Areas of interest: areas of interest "Community Center"
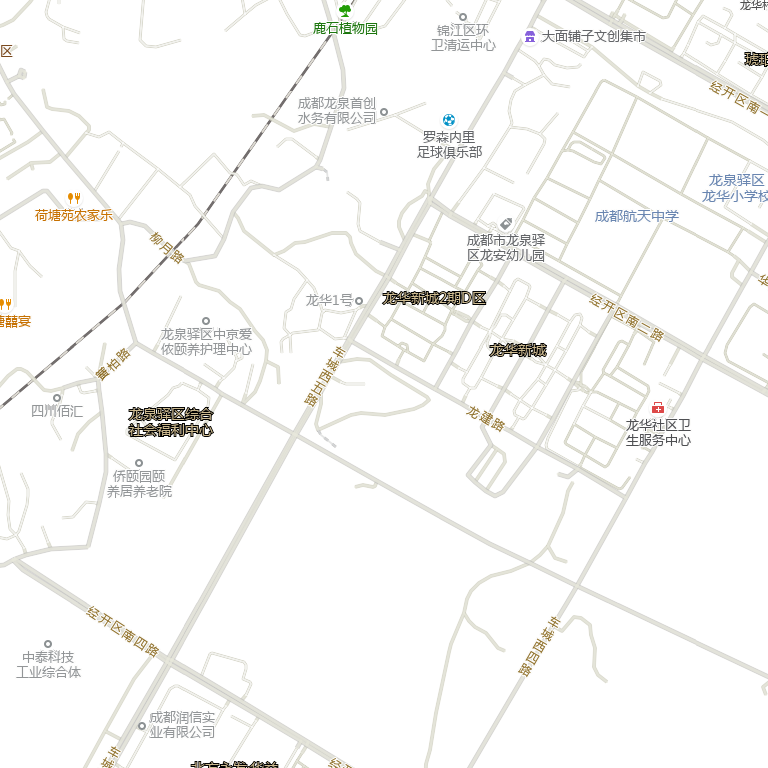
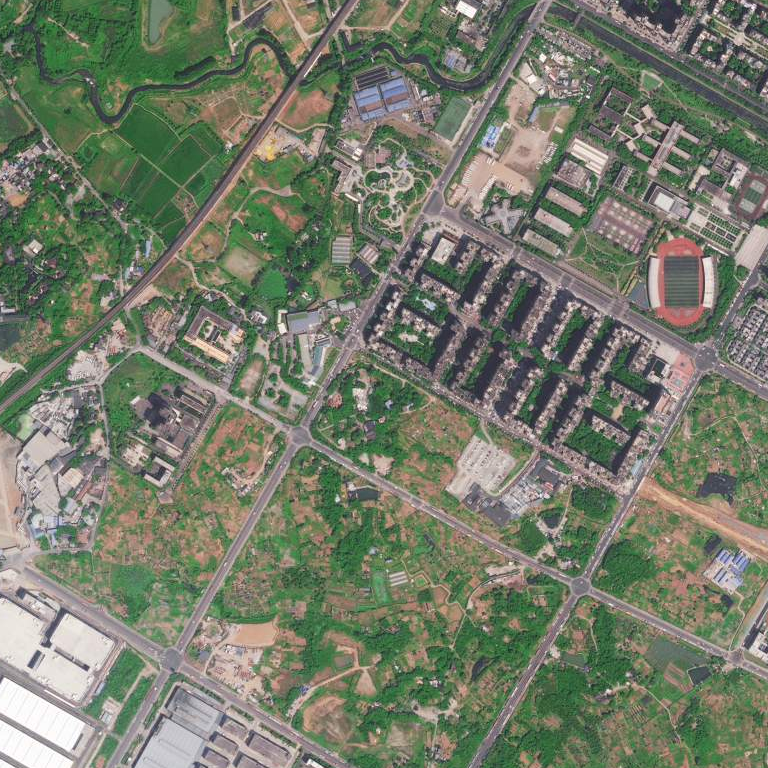